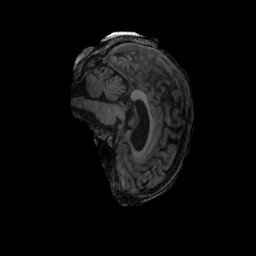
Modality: T1w
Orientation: sagittal
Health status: ill
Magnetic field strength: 3 T